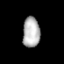
Tissue: prostate
Cell type: T cells
Senescence score: 0.348
Nuclear area (px): 510
Mean DAPI intensity: 179.729